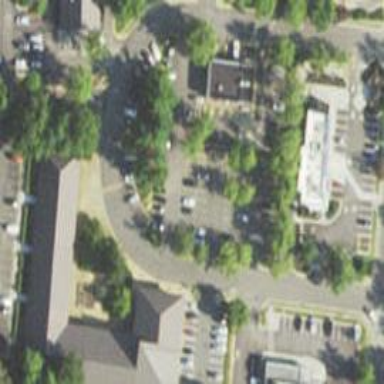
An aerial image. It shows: Commercial area.